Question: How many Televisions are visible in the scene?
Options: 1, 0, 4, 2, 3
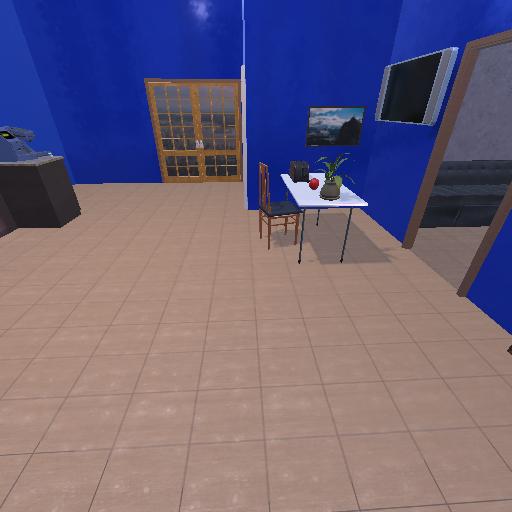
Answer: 1